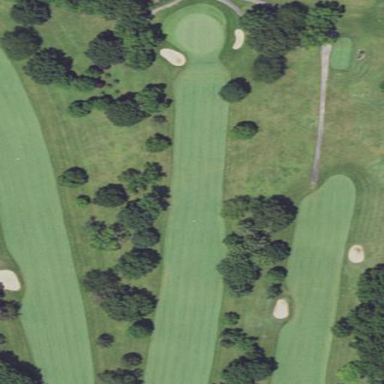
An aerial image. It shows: Golf fairway surrounded by grass.